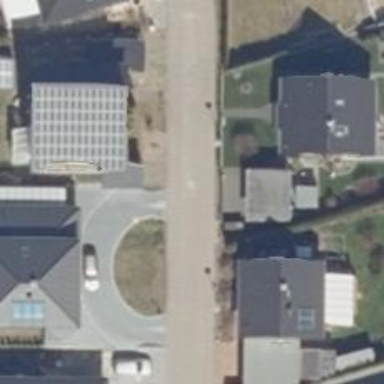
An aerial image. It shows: Residential road without sidewalk.